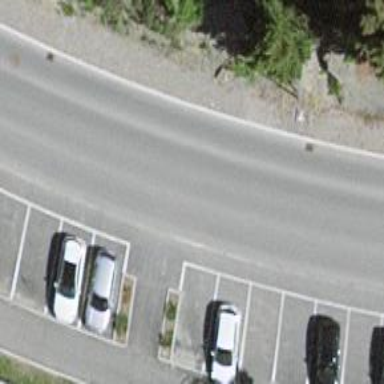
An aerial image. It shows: Tertiary road with asphalt surface.